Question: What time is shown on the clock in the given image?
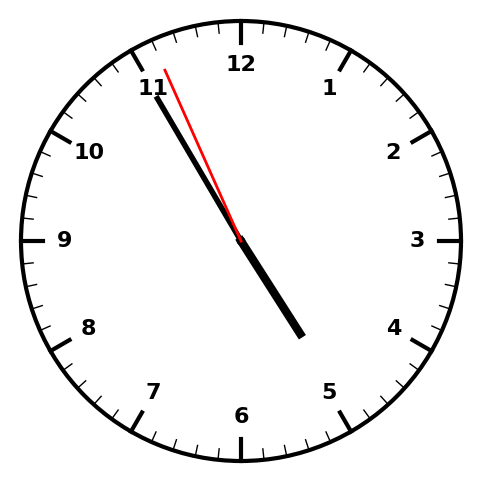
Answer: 04:54:56